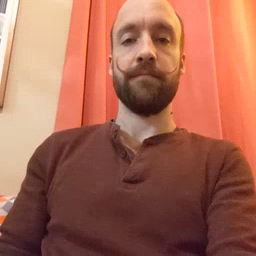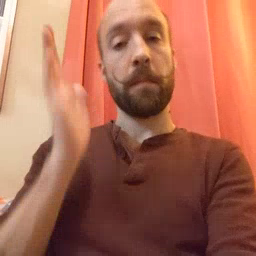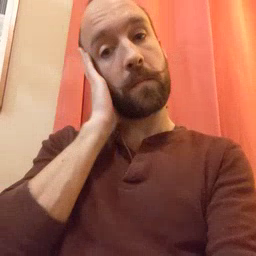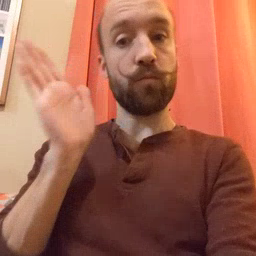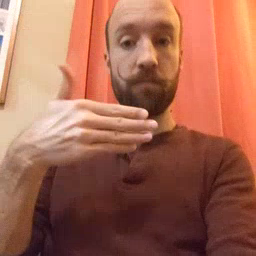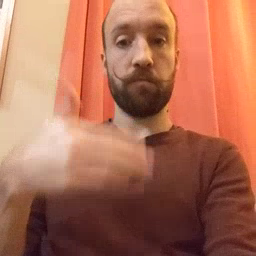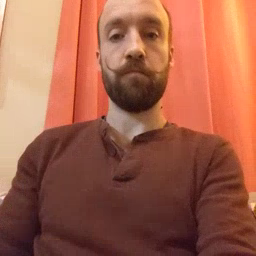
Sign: bedroom